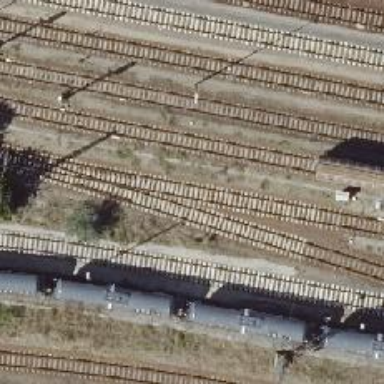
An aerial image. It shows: Siding railway line with electrified contact line for the trains.